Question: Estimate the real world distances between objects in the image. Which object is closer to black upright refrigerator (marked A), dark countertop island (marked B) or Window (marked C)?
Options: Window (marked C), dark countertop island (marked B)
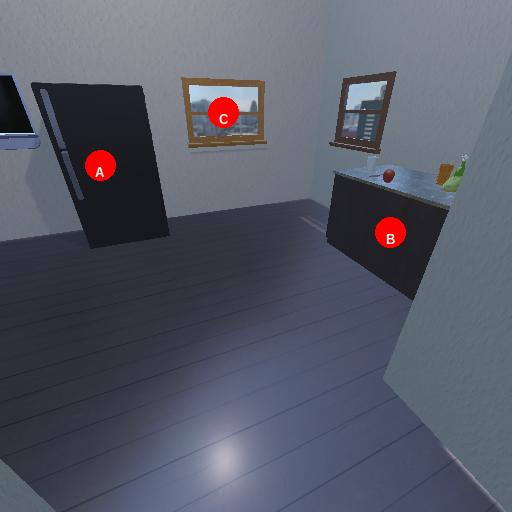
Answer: Window (marked C)